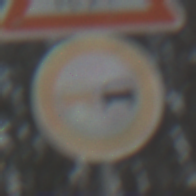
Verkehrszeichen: Ueberholverbot
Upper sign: ReiterLinks
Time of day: SunriseSunset
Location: Outdoor (Nature)
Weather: Clear
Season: Winter
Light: Natural